Field crop: maize
Growth stage: 2
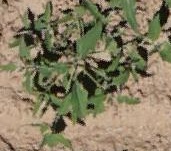
Species: atriplex